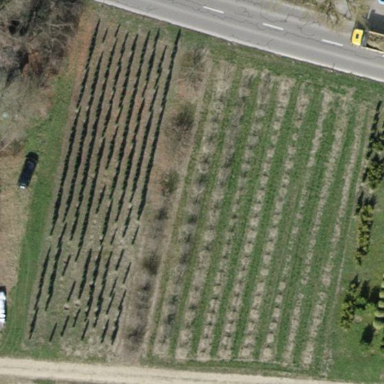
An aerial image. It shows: Plant nursery.